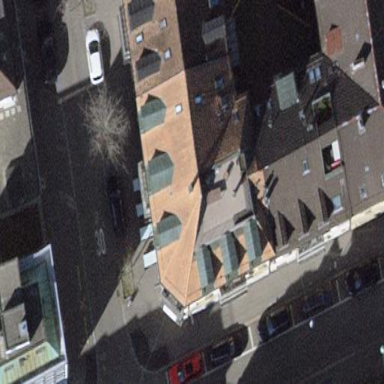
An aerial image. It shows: Apartment building with hipped roof.